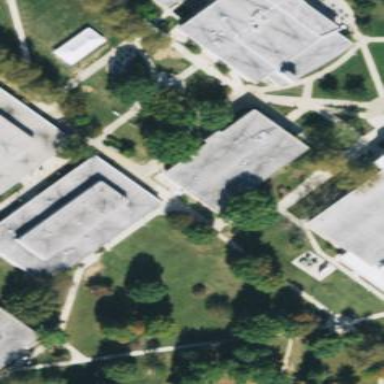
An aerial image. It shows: College building.